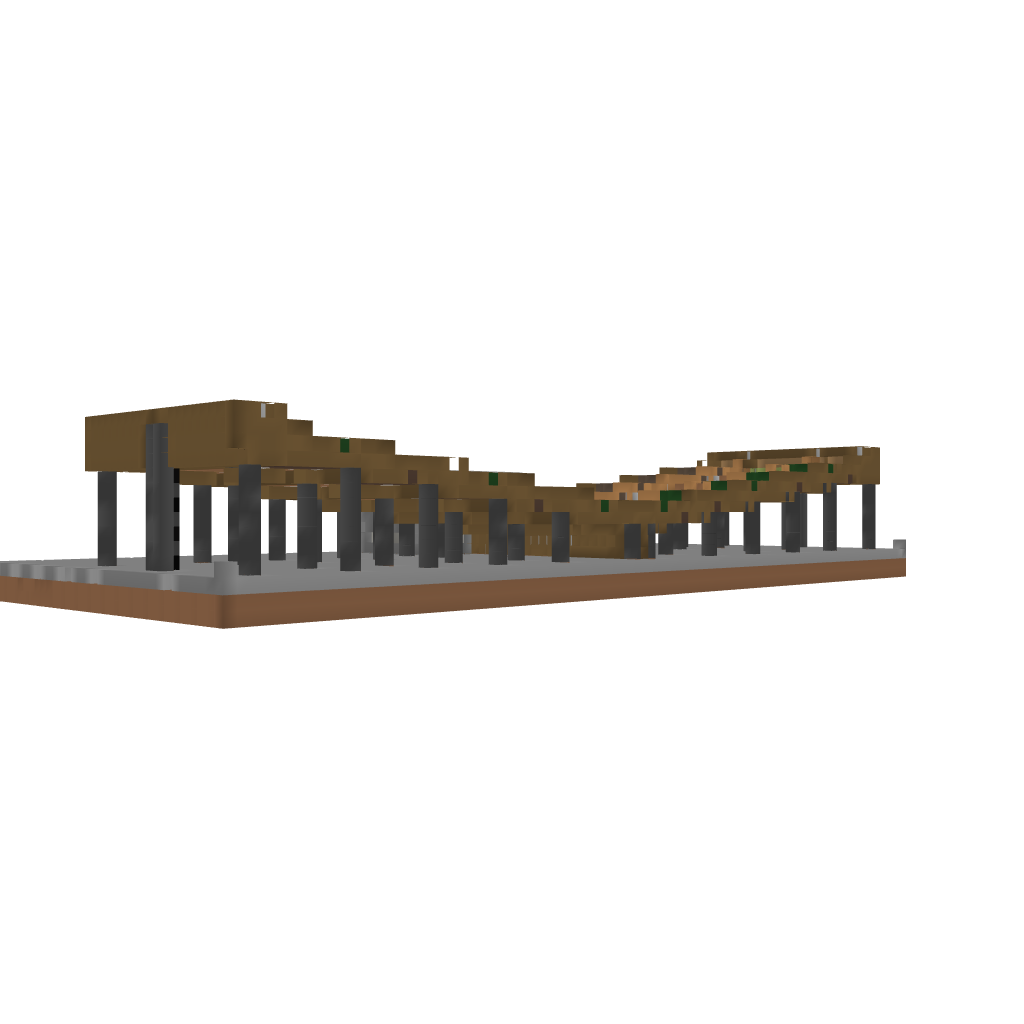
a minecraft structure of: Semi-AutoFarm